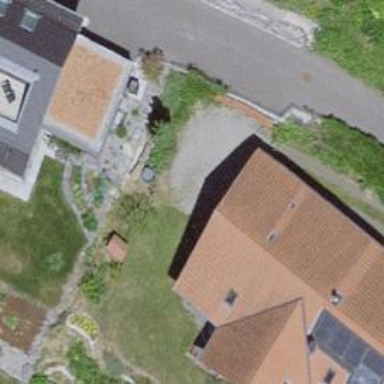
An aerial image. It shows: Residential building.